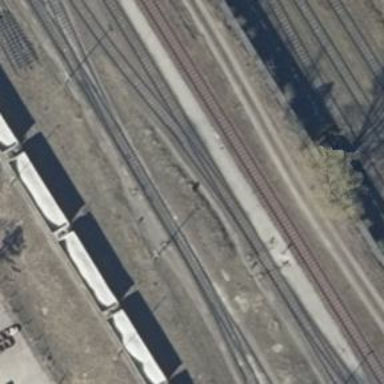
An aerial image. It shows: Railway switch.